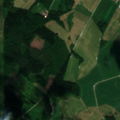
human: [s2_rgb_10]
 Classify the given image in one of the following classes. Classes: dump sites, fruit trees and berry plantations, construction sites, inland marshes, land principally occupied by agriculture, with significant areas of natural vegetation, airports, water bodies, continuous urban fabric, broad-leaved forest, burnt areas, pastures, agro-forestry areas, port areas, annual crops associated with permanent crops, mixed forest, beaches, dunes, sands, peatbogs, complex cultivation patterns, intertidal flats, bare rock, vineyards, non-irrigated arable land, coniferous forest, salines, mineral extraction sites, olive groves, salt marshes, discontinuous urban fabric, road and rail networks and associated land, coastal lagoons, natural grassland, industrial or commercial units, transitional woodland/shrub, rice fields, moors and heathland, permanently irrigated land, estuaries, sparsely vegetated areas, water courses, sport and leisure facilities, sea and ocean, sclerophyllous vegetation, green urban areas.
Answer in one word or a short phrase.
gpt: non-irrigated arable land, land principally occupied by agriculture, with significant areas of natural vegetation, mixed forest